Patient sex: F
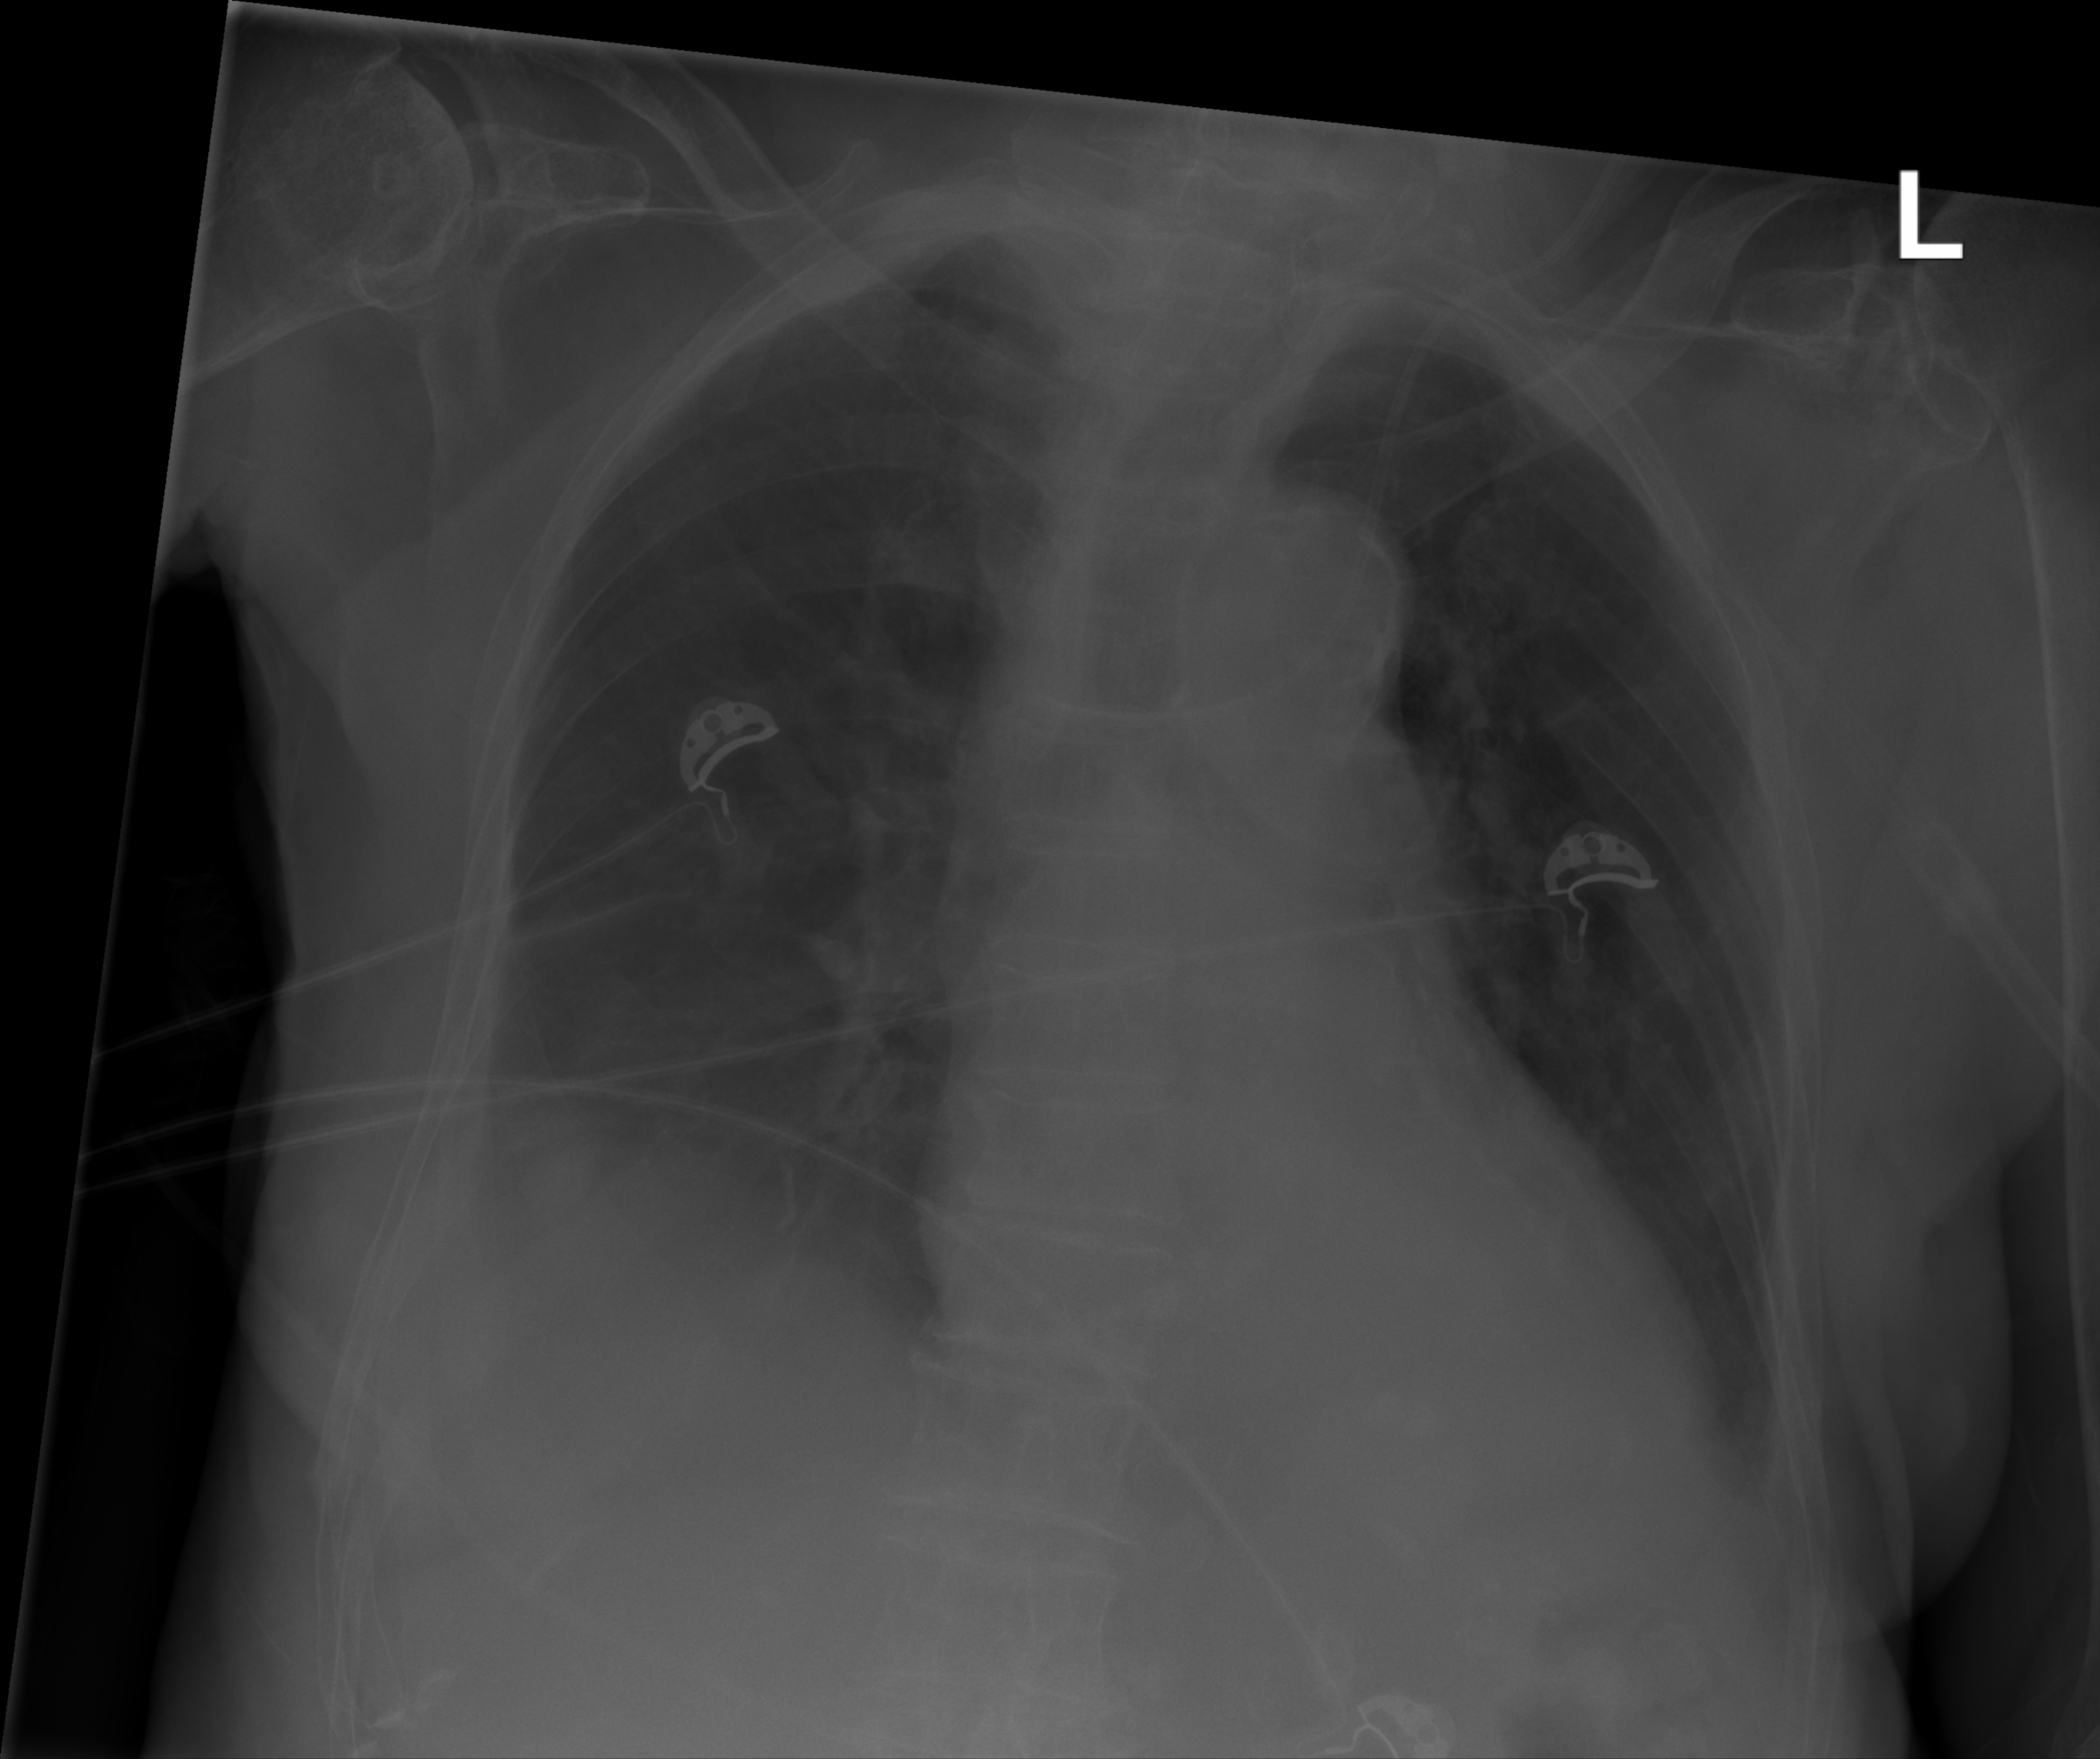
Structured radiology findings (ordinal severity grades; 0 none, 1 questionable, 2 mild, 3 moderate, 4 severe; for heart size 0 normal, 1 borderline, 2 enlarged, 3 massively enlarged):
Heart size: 1
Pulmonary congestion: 0
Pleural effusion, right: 3
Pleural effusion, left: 1
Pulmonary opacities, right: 0
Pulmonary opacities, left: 0
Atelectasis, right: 1
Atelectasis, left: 0